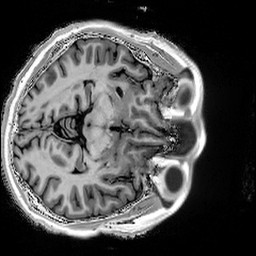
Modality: T1w
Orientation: axial
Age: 51
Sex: male
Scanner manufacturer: siemens
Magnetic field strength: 3 T
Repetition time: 5 s
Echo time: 0.00298 s